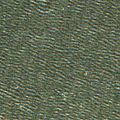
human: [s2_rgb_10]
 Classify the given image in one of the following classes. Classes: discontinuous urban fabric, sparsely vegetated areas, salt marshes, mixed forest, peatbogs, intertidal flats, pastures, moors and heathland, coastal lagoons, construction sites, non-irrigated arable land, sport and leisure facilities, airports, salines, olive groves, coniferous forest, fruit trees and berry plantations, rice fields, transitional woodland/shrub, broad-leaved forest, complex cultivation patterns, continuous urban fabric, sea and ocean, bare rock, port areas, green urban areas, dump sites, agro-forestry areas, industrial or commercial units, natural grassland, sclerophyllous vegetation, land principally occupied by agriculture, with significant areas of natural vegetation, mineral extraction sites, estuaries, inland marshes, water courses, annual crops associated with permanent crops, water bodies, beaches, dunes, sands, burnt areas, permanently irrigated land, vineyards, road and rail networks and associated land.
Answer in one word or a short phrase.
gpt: sea and ocean